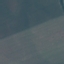
Land use / land cover: AnnualCrop